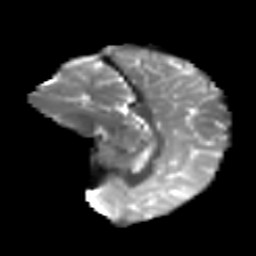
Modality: T2w
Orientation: sagittal
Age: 16
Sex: male
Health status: ill
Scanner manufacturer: ge
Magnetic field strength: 3 T
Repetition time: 6.752 s
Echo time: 0.079 s